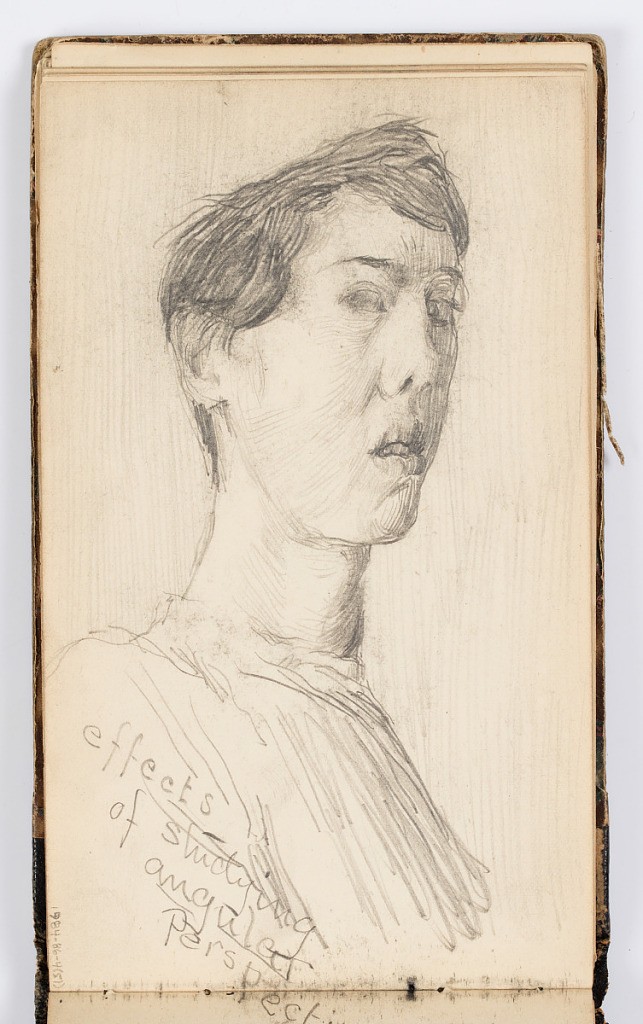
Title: Sketchbook Page: Self-Portrait
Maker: Kenyon Cox, American, 1856–1919
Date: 1875
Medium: Graphite on paper
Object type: Sketchbook folio
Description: Self-portrait of the artist with chin slightly raised, seen from below.